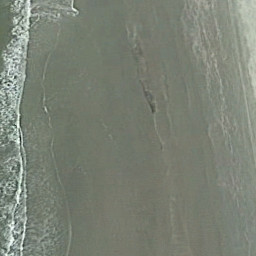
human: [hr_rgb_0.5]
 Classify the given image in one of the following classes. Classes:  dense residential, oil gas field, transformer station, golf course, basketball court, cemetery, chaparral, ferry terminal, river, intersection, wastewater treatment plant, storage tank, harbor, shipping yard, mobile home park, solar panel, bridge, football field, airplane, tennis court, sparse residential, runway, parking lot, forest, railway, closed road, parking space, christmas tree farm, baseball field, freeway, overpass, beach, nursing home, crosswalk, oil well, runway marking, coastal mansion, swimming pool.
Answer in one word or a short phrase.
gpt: beach